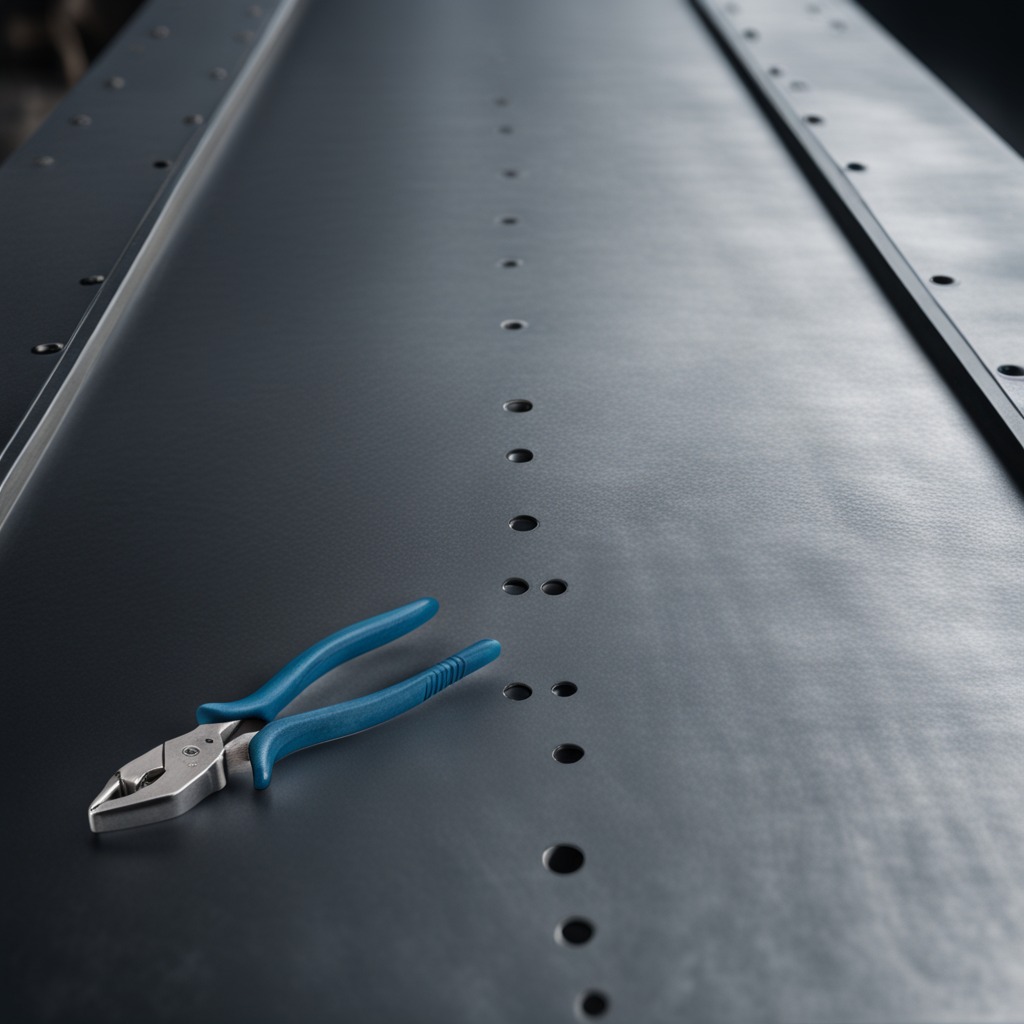
A plier is lying on the cold steel table in a mining workshop.